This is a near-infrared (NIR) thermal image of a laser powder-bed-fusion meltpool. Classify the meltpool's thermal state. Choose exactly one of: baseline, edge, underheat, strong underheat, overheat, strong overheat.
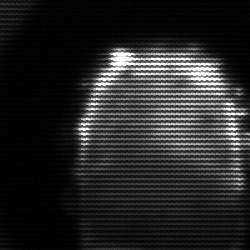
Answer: baseline